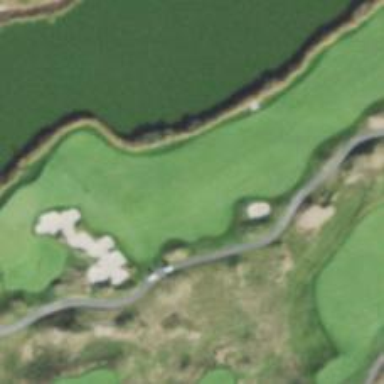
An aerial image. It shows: Golf hole.